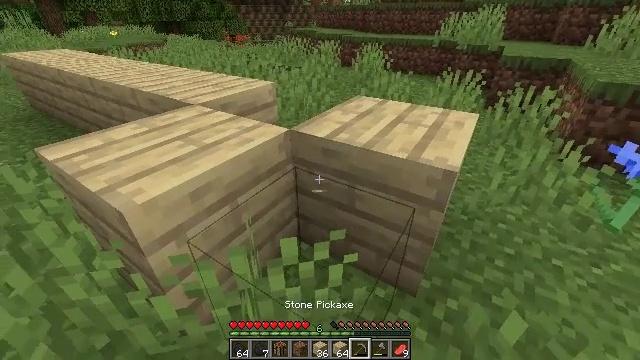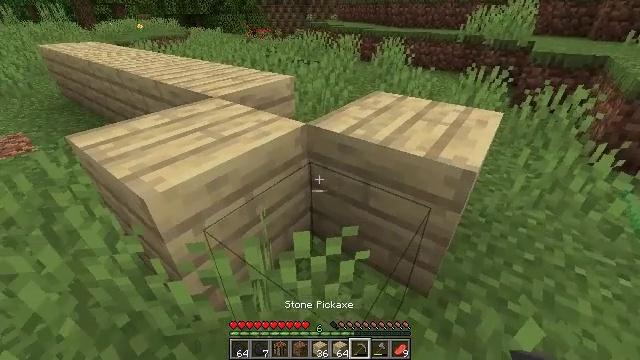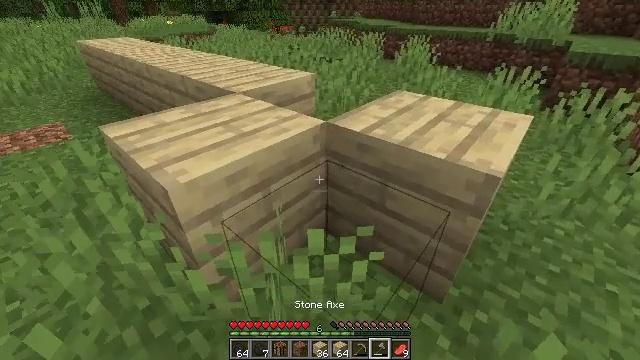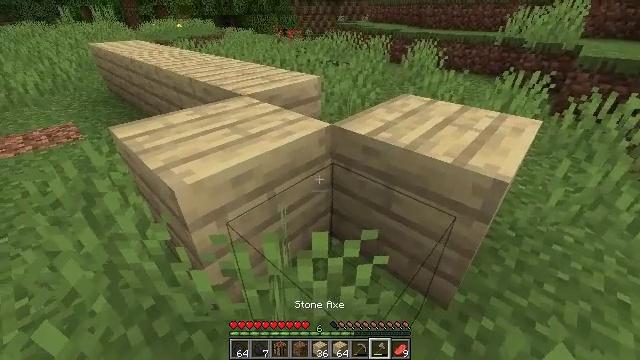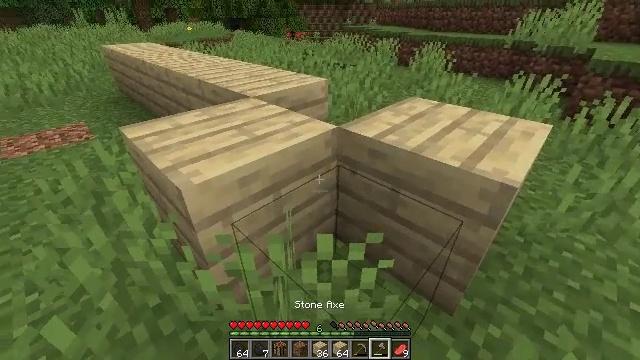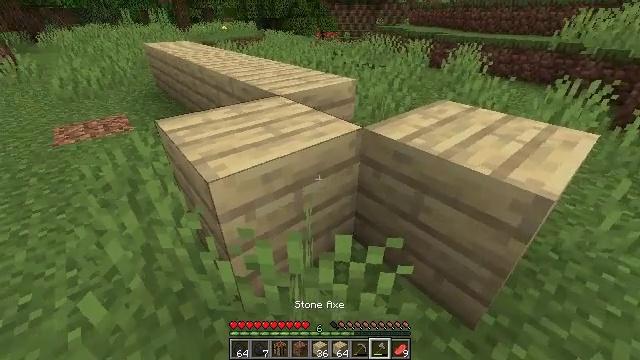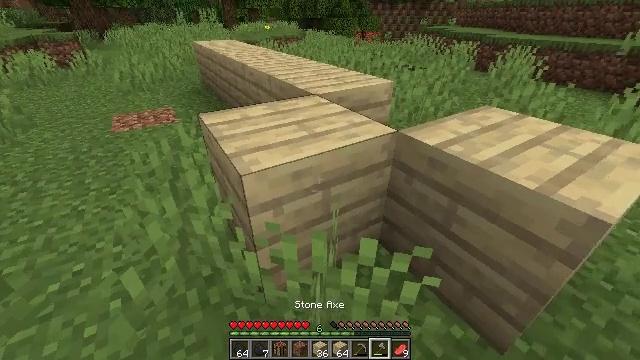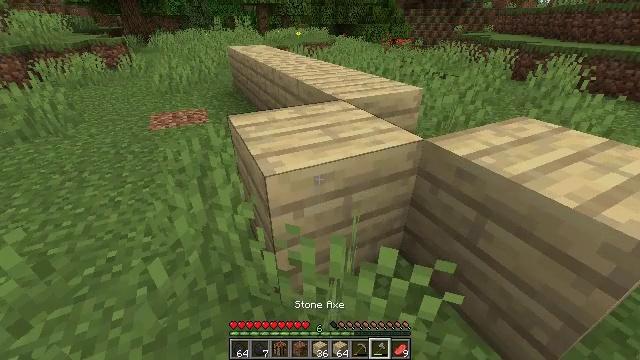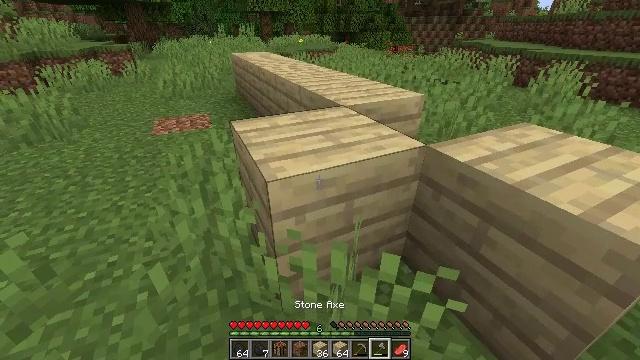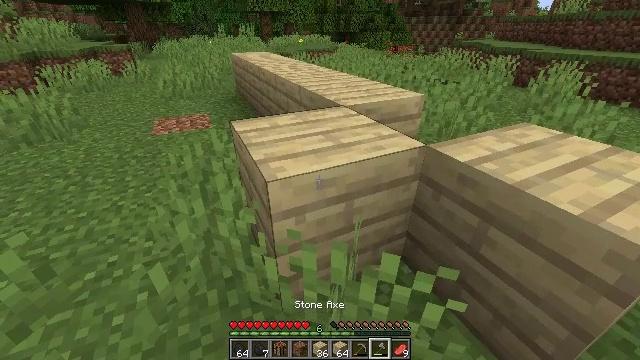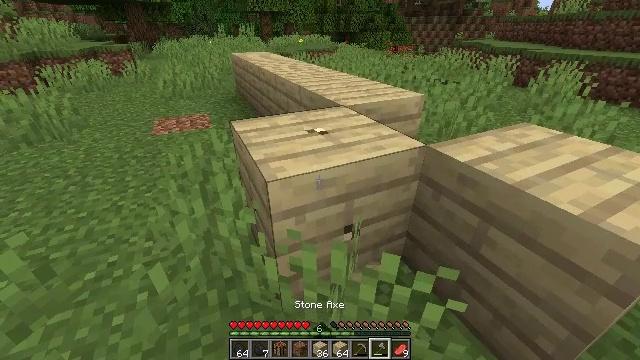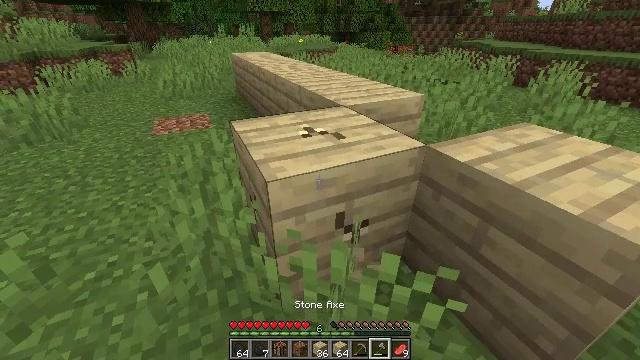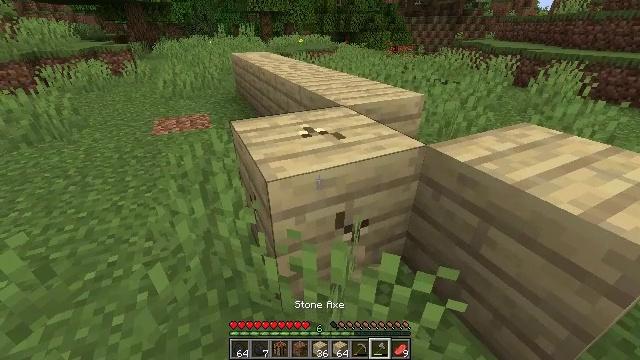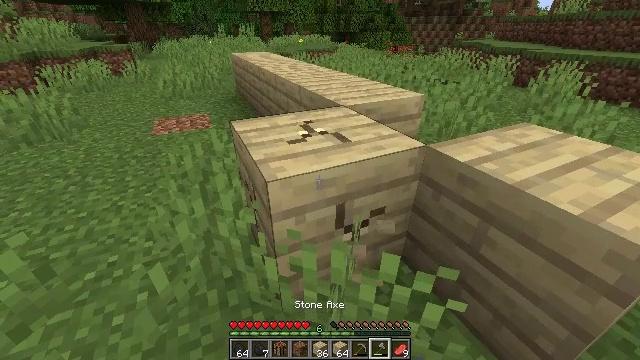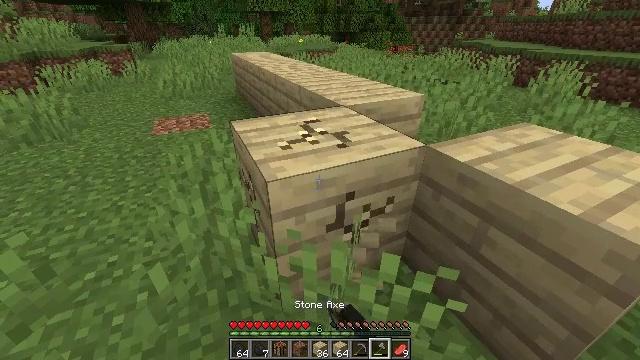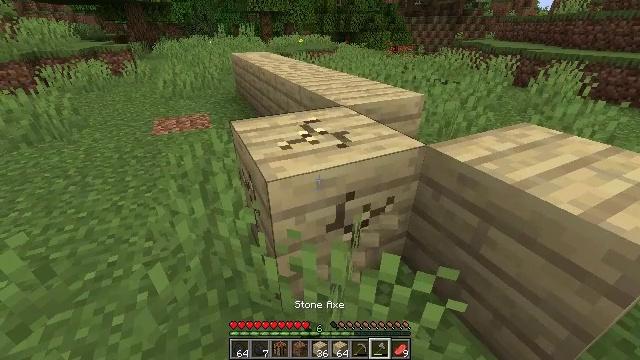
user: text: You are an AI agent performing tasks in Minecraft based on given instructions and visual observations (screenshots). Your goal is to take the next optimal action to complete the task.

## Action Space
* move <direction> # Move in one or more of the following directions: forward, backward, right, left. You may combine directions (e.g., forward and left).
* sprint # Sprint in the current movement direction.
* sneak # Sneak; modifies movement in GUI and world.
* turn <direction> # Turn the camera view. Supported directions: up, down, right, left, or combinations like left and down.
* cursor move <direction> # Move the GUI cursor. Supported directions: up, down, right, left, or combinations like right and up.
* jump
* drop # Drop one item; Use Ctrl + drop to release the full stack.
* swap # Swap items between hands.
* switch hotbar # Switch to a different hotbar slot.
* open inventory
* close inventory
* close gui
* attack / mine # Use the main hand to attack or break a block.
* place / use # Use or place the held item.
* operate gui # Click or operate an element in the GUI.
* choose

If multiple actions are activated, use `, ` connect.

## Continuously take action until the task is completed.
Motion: motion action
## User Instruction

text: Mine the birch planks.
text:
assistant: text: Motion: turn left and down
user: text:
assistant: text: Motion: turn left
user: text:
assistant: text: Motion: turn left
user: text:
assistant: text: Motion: turn left
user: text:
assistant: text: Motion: turn left
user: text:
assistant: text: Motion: turn left
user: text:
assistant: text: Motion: turn left and up
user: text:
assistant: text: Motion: turn up
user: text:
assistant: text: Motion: attack / mine
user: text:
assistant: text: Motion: attack / mine
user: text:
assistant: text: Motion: attack / mine
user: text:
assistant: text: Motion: attack / mine
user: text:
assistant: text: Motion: attack / mine
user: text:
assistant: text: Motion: attack / mine
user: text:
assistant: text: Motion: attack / mine
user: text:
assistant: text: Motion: attack / mine
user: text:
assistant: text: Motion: attack / mine
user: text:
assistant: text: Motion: attack / mine
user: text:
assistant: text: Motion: attack / mine
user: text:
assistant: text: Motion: attack / mine
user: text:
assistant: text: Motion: attack / mine
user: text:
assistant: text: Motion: attack / mine
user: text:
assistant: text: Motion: attack / mine
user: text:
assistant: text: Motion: attack / mine
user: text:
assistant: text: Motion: attack / mine
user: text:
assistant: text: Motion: attack / mine
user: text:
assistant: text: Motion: attack / mine
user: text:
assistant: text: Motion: attack / mine